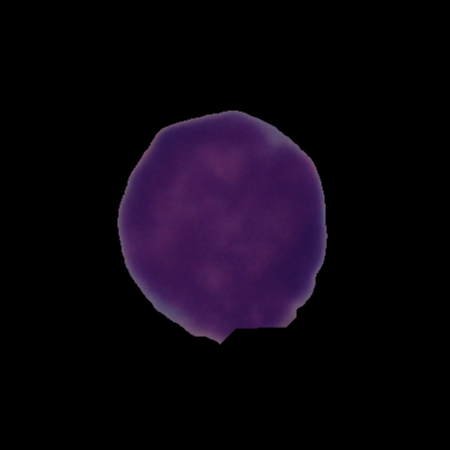
Label: cancer